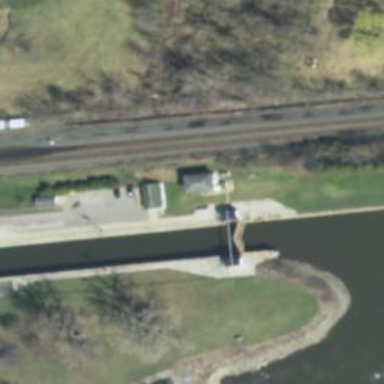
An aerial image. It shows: Lock gate along waterway.